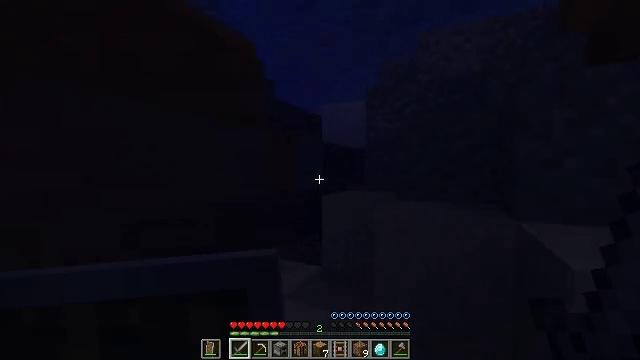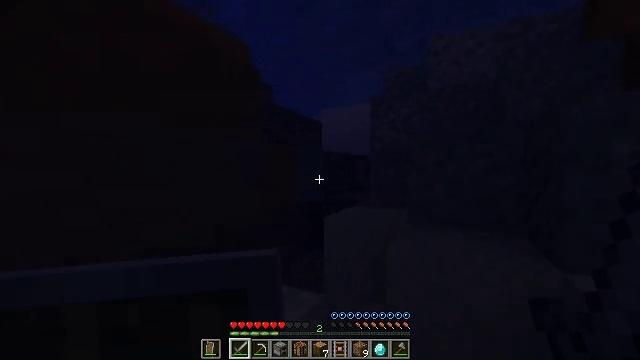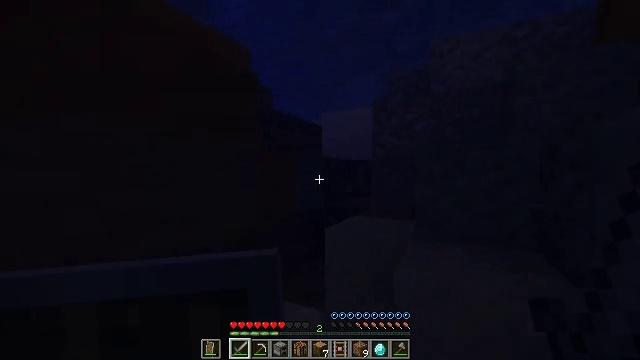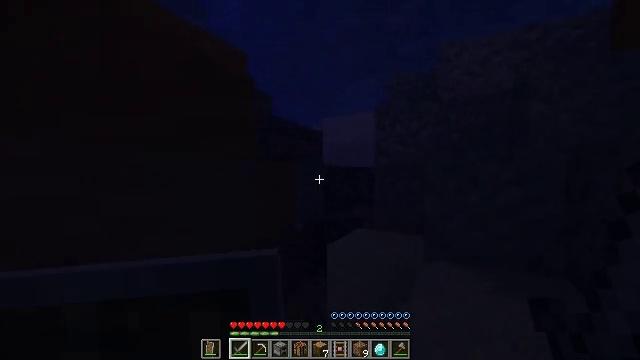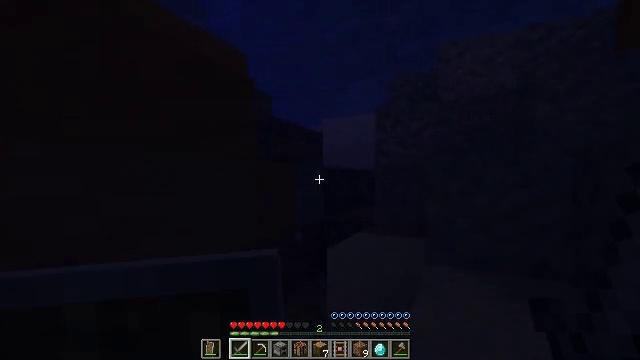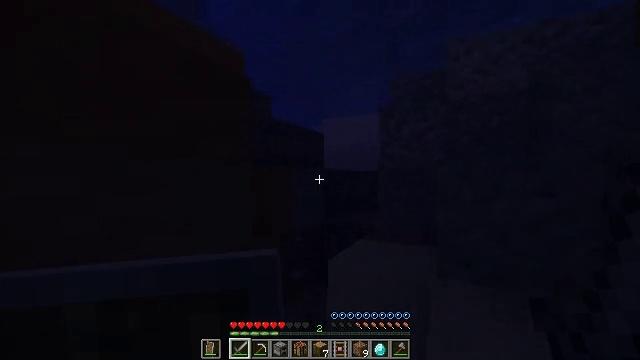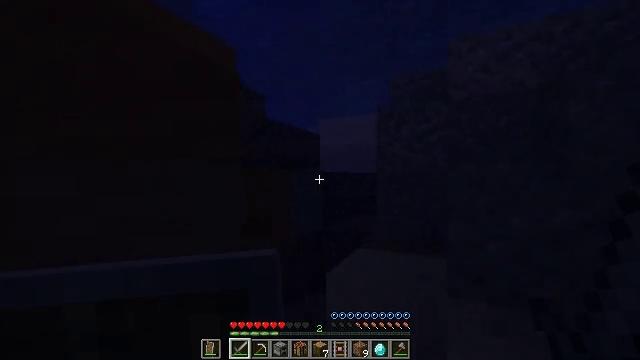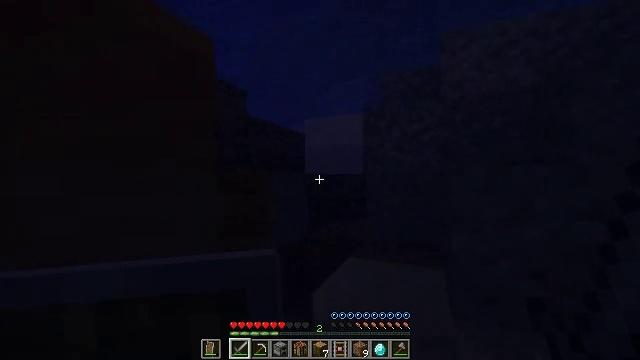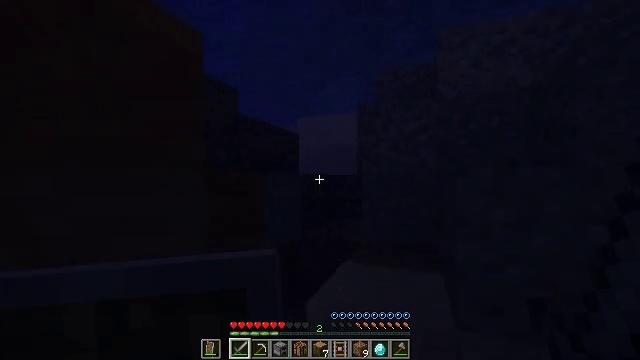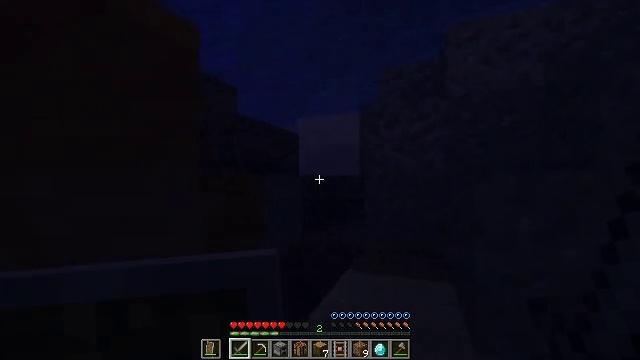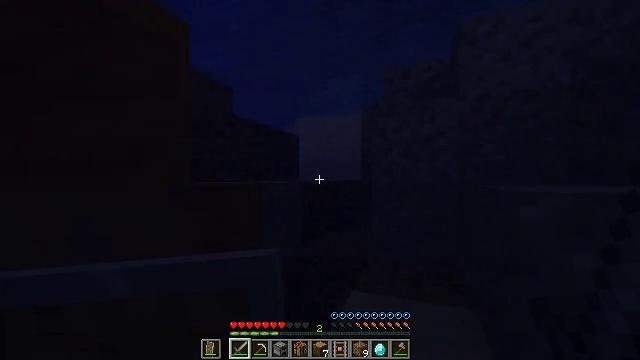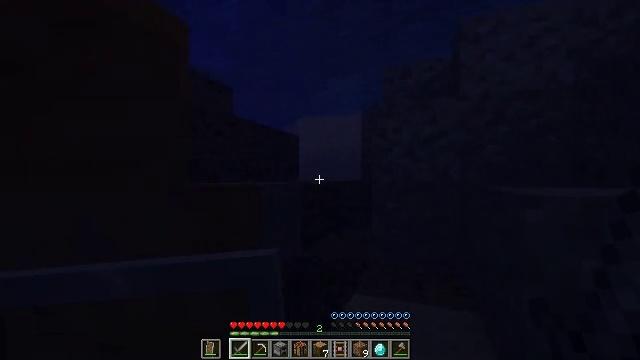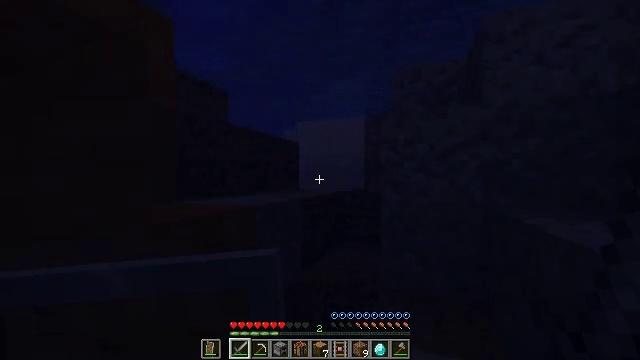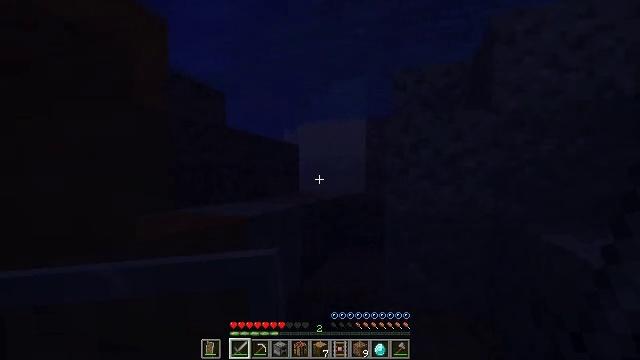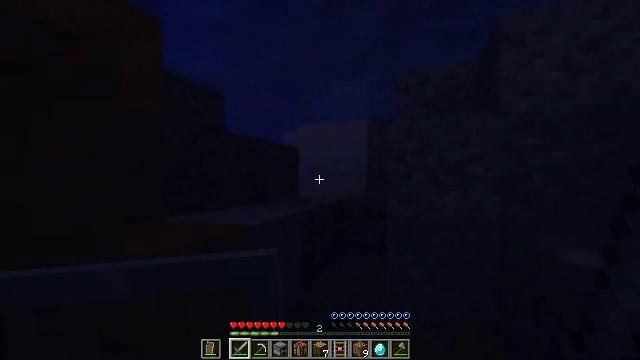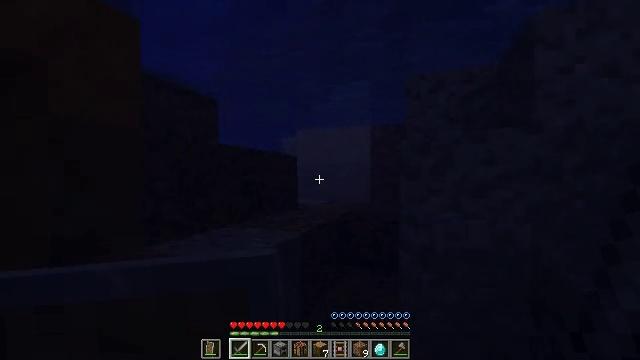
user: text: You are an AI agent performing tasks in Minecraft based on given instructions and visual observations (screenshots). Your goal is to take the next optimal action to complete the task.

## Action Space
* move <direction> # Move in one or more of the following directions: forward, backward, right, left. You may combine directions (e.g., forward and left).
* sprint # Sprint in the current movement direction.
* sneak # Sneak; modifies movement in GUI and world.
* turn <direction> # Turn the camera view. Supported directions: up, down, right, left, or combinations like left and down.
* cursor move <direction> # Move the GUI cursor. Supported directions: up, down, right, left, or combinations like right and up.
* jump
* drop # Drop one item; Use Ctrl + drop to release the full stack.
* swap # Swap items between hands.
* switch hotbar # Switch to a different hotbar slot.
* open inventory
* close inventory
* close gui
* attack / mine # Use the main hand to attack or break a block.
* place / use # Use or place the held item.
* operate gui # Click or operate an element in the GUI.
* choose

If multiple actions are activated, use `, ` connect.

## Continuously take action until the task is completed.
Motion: motion action
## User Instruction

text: Gather brown terracotta from a building.
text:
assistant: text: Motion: move forward, sprint, jump
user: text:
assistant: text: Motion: move forward, sprint
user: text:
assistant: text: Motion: move forward, sprint
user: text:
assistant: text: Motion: move forward, sprint
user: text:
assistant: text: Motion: move forward, sprint
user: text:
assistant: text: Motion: move forward, sprint
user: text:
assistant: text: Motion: move forward, sprint, turn right
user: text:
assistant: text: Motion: move forward, sprint, turn right
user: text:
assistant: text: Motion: move forward, sprint, jump
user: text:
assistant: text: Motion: move forward, sprint, jump
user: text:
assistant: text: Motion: move forward, sprint, jump
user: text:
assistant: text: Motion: move forward, sprint, jump
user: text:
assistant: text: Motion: move forward, sprint, jump
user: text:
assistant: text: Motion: move forward, sprint, jump
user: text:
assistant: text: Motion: move forward, sprint
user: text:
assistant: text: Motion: move forward, sprint
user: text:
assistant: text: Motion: move forward, sprint
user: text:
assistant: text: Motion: move forward, sprint
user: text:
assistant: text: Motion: move forward, sprint
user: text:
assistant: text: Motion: move forward, sprint
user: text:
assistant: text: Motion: move forward and move right, sprint
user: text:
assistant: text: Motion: move forward and move right, sprint, turn left
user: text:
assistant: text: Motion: move forward and move right, sprint, turn left and down
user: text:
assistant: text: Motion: move forward, sprint
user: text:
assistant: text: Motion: move forward, sprint, turn left and down
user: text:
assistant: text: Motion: move forward, sprint
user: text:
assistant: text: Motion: move forward, sprint
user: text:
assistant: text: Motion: move forward and move right, sprint, turn left
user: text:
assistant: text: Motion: move forward and move right, sprint, turn left
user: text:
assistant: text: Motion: move forward and move right, sprint, turn left